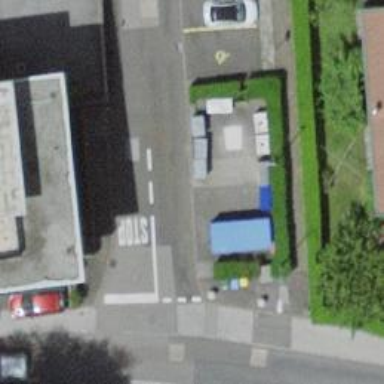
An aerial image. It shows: Recycling container for recycling.